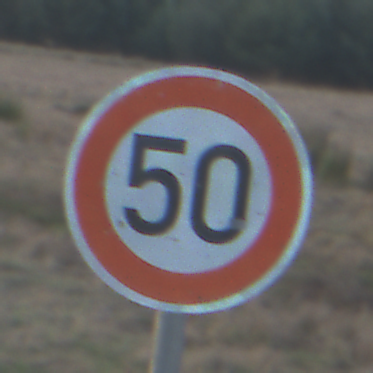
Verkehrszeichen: Geschwindigkeit50
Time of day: SunriseSunset
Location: Outdoor (Nature)
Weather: Clear
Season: Winter
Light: Natural